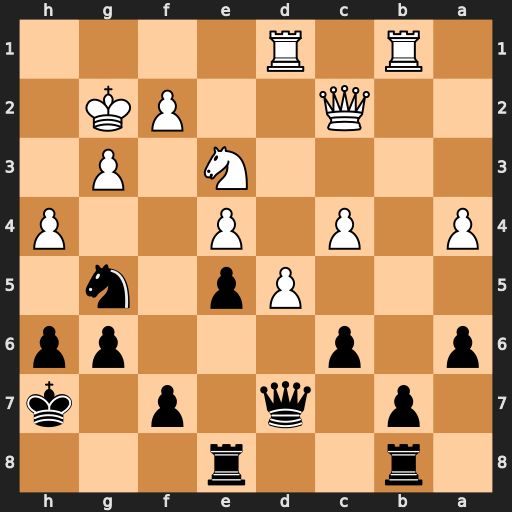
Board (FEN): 1r2r3/1p1q1p1k/p1p3pp/3Pp1n1/P1P1P2P/4N1P1/2Q2PK1/1R1R4
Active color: b
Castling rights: -
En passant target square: -
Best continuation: Qh3+ Kg1 Nf3#